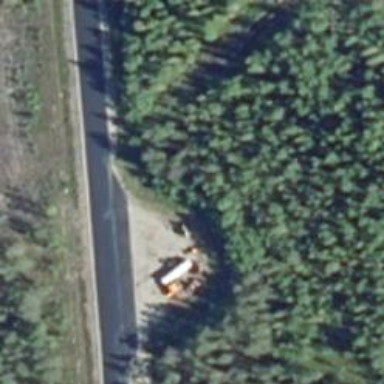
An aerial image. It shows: Rest area on the road.